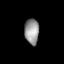
Tissue: lung
Cell type: Smooth muscle cells
Senescence score: 0.5672
Nuclear area (px): 360
Mean DAPI intensity: 150.189